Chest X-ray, AP view. Patient: 41 years old, sex F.
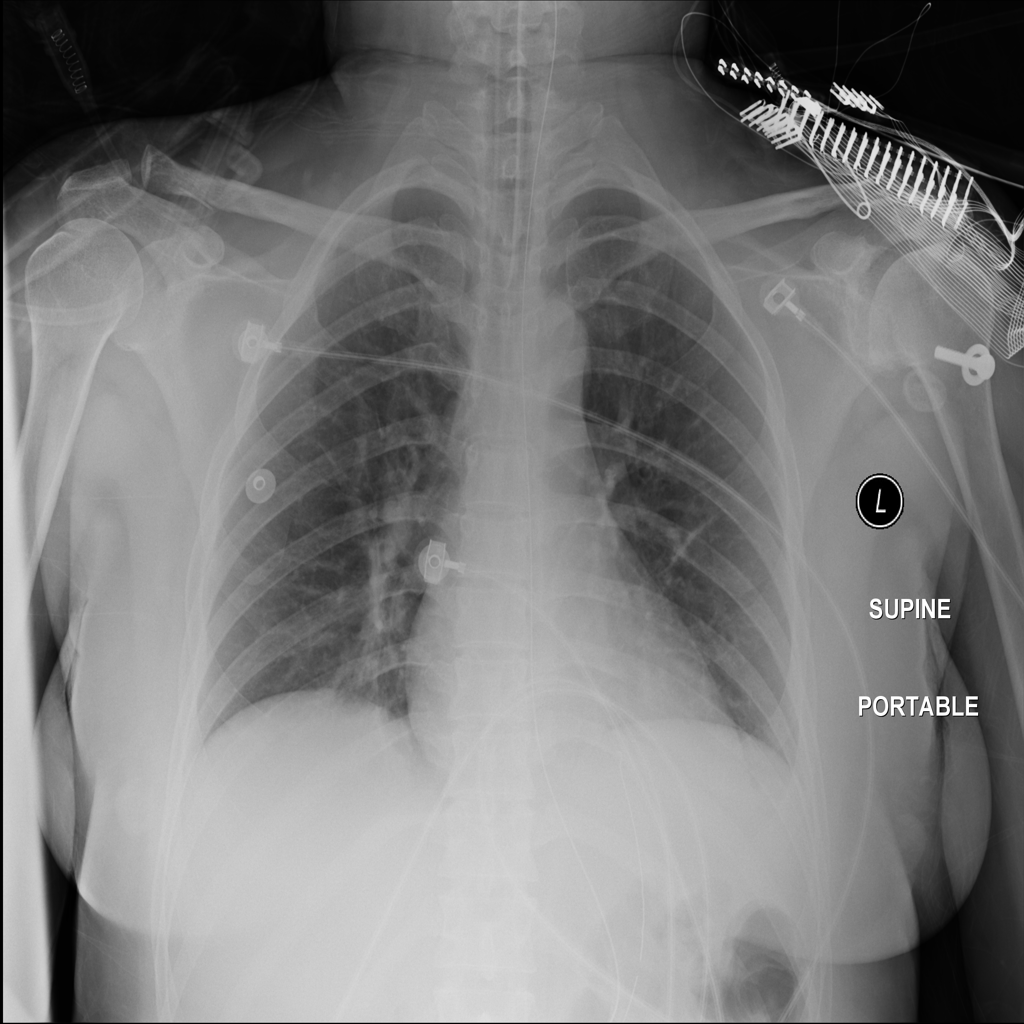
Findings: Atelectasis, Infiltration